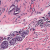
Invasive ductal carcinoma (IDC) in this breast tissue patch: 1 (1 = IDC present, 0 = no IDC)